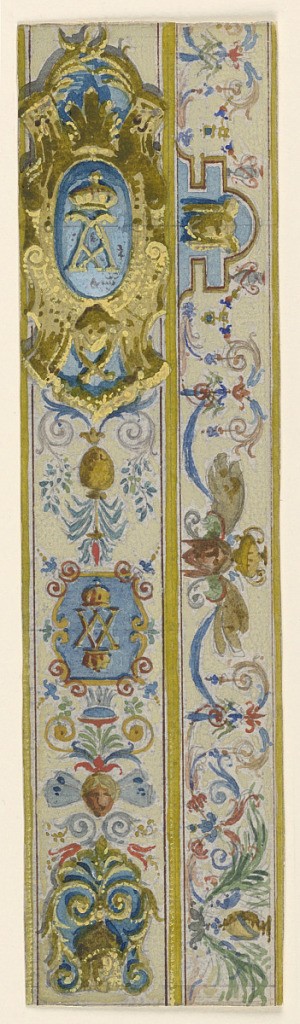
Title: Detail: Wall Decoration, Palace of Fontainebleau
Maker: Frederick Marschall
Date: ca. 1885
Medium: Brush and watercolor on heavy paper
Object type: Drawing
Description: Narrow panels of painted decoration. Two narrow panels, one containing an escutcheon.